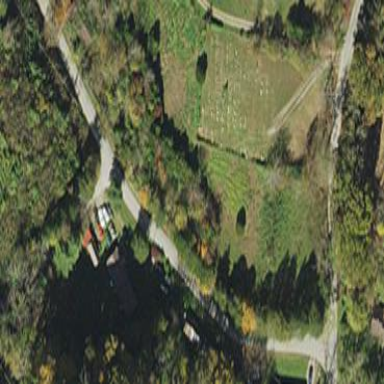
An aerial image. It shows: Cemetery.